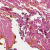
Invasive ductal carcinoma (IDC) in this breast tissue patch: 0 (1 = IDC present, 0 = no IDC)